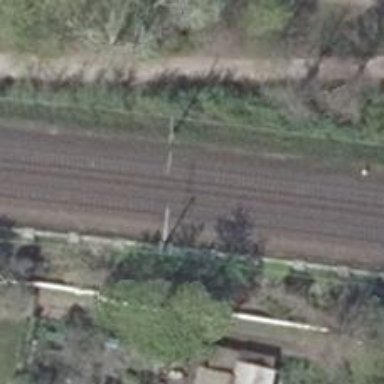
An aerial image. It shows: Milestone along the railway with catenary mast.